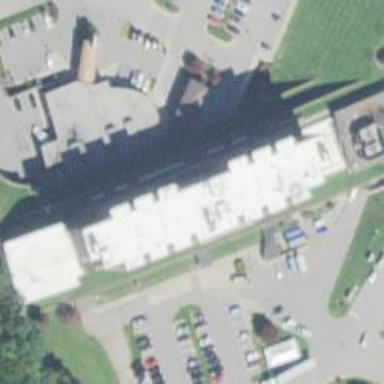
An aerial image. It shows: Hospital.